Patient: sex M, age 60
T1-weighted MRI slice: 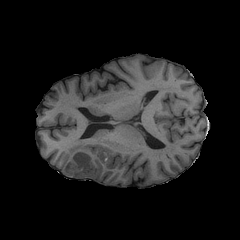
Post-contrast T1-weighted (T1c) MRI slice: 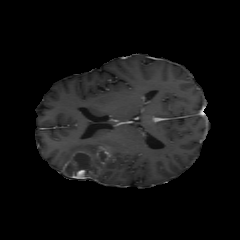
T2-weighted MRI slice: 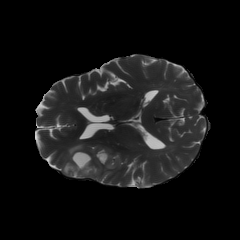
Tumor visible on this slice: yes
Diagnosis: Glioblastoma, IDH-wildtype
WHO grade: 4